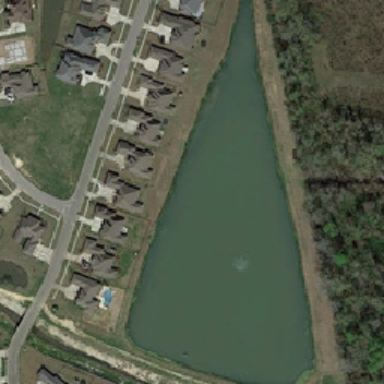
Some green trees and some buildings are around the triangular pond .